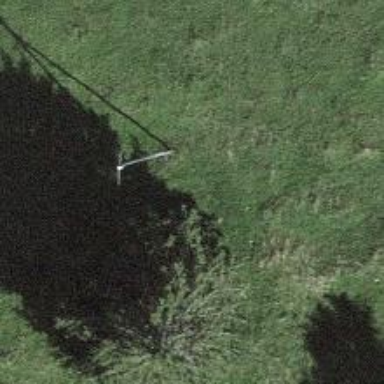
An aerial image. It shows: Power pole.